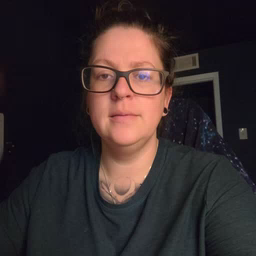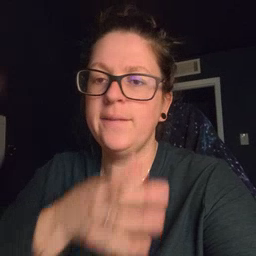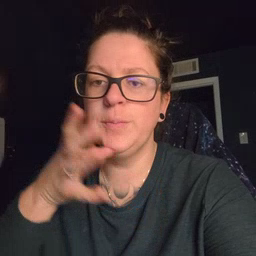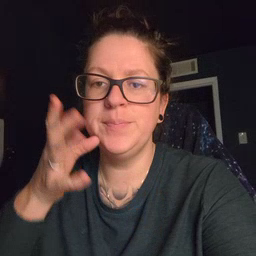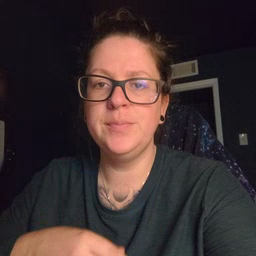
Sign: farm